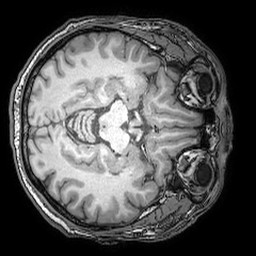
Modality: T1w
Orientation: axial
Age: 37
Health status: ill
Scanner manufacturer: philips
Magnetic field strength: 3 T
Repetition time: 0.007 s
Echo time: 0.0035 s